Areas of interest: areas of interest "Shandong Yaliya Clothing and Apparel Co., Ltd."
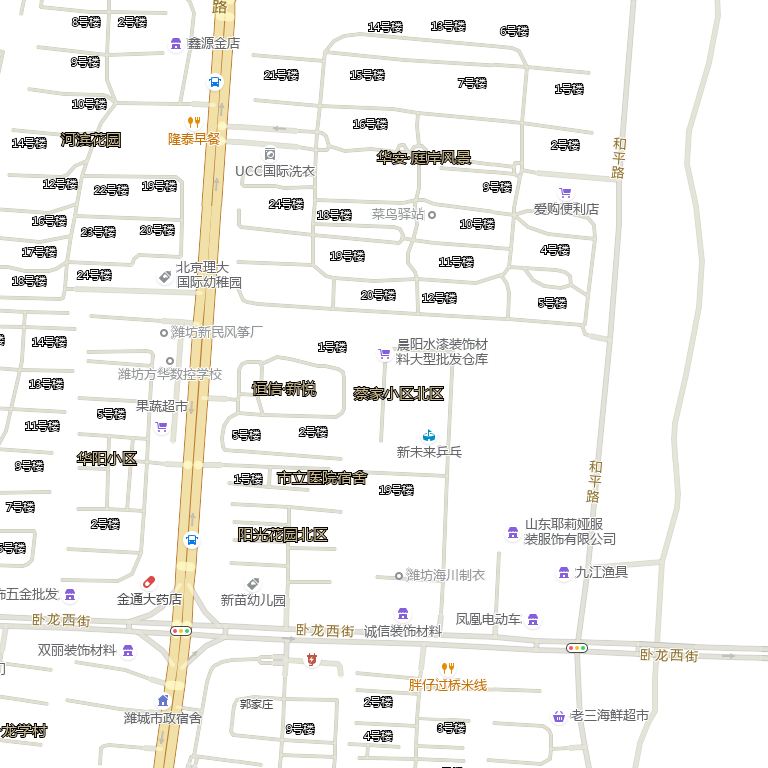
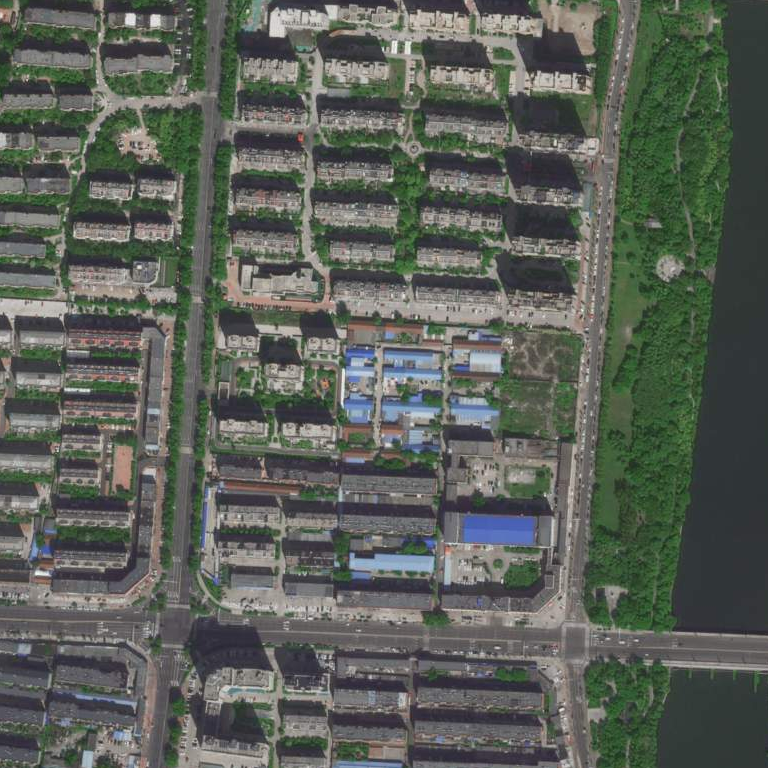